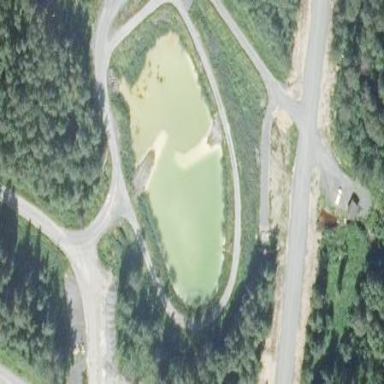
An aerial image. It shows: Waste water basin that contains water from natural source.